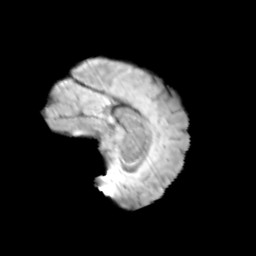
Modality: T2w
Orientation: sagittal
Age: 11
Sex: female
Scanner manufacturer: siemens
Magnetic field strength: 3 T
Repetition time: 3.8 s
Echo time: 0.07 s